Question: I have implemented this Feature Content Slider:
<URL>
There seems to be space between the Navigaion LIs and I cannot determine how to eliminate that space: The issue is on my development site: <URL>
However in my JSFiddle workup, this appears fine- without any space:
<URL>
Here is an illustration of the Issue:

The Yellow and Blue Divs are not causing this space.
Also, This 1px of bottom padding in featured ul.ui-tabs-nav li has nothing to do with that space:
'''
#featured ul.ui-tabs-nav li{
padding:0 0 1px 15px;
color:#666;
/*background-color:red;*/
}
#featured{
width:546px;
position:relative;
border:2px solid #ccc;
height:260px;
/*height:255px;*/
background:#ffffff;
background:yellow;
}
#featured ul.ui-tabs-nav{
position:absolute;
list-style:none;
padding:0 0 0 0;
margin:0 0 0 368px;
width:178px;
/*height:255px;*/
height:245px;
background-color:blue;
}
#featured ul.ui-tabs-nav li{
padding:0 0 1px 15px; /*left is distance between pointer and lis*/
color:#666;
/*background-color:red;*/
}
#featured ul.ui-tabs-nav li img{
float:left;
margin:3px 2px 0 3px;
padding:1px;
border:1px solid #080808;
/*background:olive;*/
}
#featured ul.ui-tabs-nav li span{
font-size:8px; /*font size of text nav li boxes*/
padding:0;
}
#featured li.ui-tabs-nav-item a {
display: block;
/*height: 59px;*/
height:60px; /*height of nav li boxes*/
font-family:Verdana;
color:#333;
background:#fff;
line-height:9px; /*distance between anchor tag text*/
/*text-decoration:none;*/
}
#featured li.ui-tabs-nav-item a:hover{
background:#f2f2f2;
}
#featured li.ui-tabs-selected{
background:url("/images/Green/GreenSlider/selected-item.gif") top left no-repeat;
}
#featured ul.ui-tabs-nav li.ui-tabs-selected a{
background-color:#CCCCCC;
}
#featured .ui-tabs-panel{
width:368px;
height:255px;
position:relative;
/*background-color:orange;*/
}
#featured .ui-tabs-panel .info{
position:absolute;
top:209px;
height:46px;
background: url("/images/Green/GreenSlider/transparent-bg.png");
}
#featured .info h2{
font-size:13px;
font-family:verdana;
color:#FFFFFF;
padding:3px 0 0 4px;
overflow:hidden;
}
#featured .info p{
margin:0 0 0 5px;
font-family:Arial;
font-size:12px;
line-height:13px;
color:#f0f0f0;
}
#featured .info a{
text-decoration:none;
color:#fff;
}
#featured .info a:hover{
text-decoration:underline;
}
#featured .ui-tabs-hide{
display:none;
}
'''
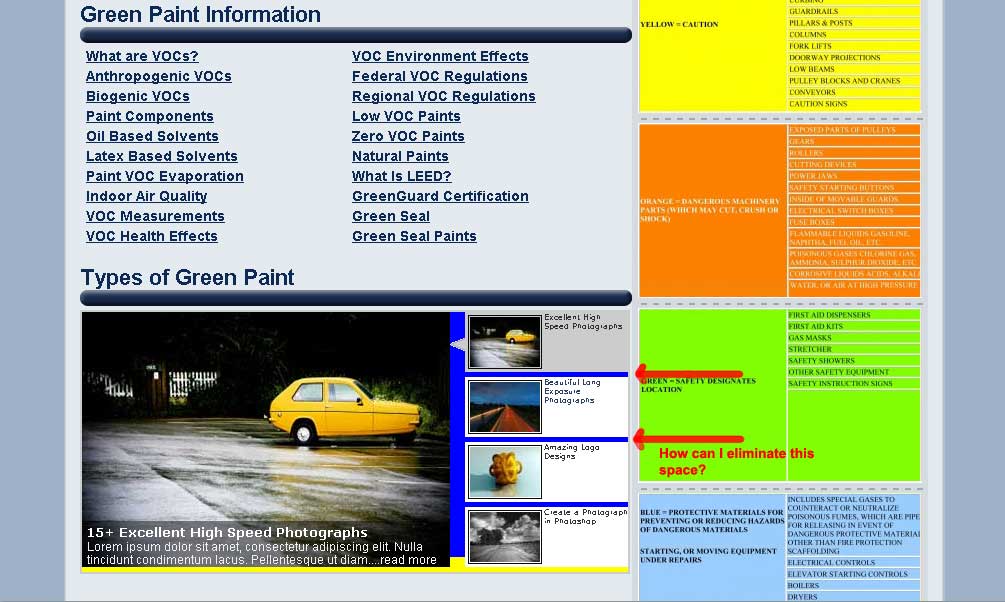
Answer: Looking in Firebug, you need to remove this CSS :
'''
#mid-feature-client li {
margin-bottom: 4px;
}
'''
Or, if you need that for something else (which seems likely), you can alternatively solve this by adding:
'''
#featured li {
margin: 0;
}
'''